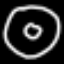
Label: donut